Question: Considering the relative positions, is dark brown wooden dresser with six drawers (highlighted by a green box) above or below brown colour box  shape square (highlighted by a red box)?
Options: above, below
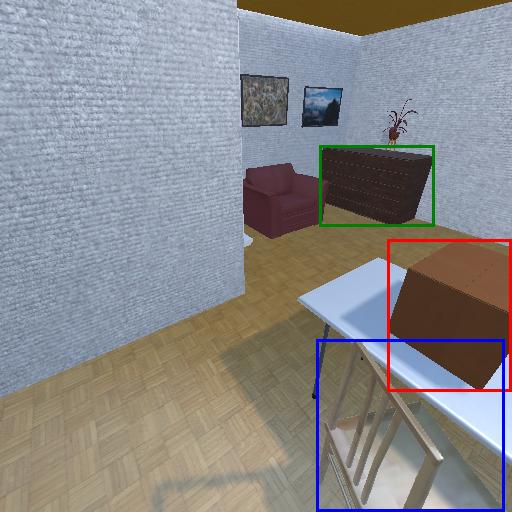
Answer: above